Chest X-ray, PA view. Patient: 64 years old, sex F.
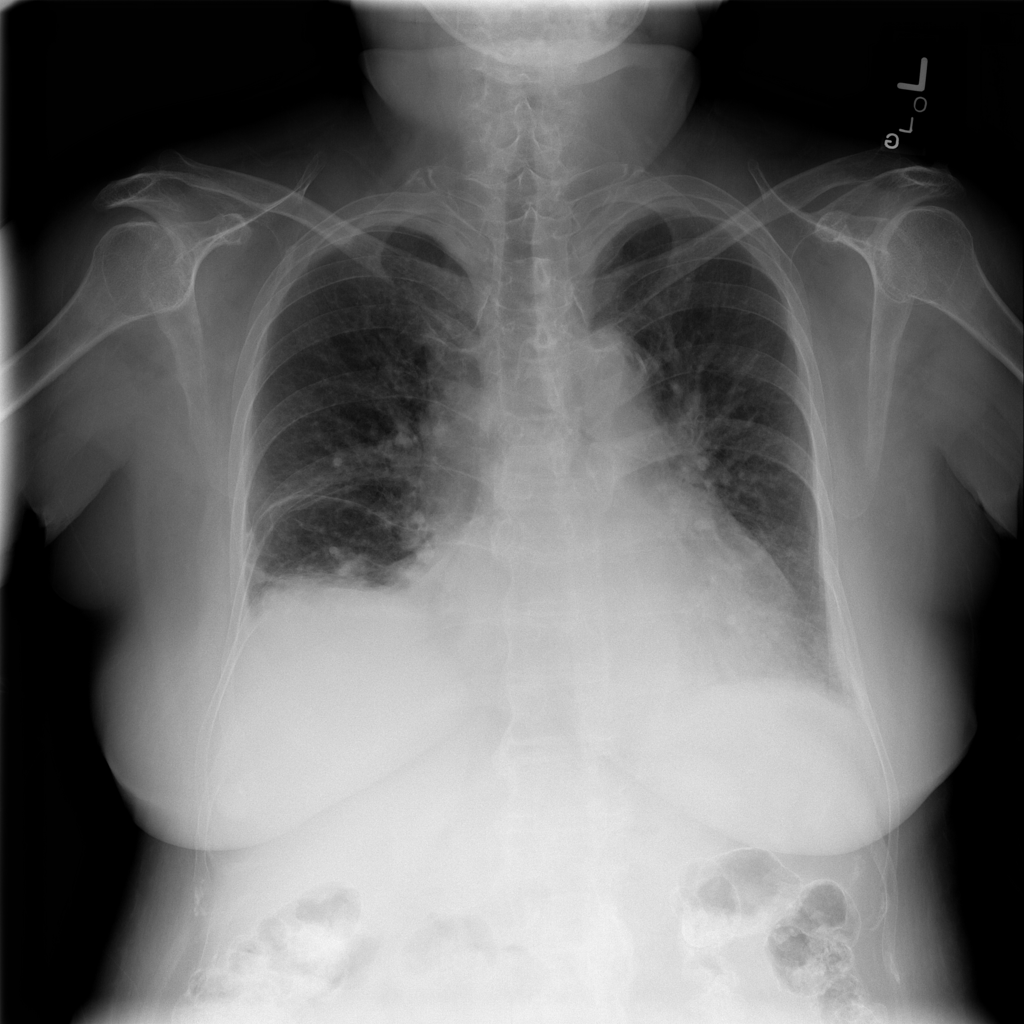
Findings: Atelectasis, Effusion, Infiltration, Pleural_Thickening